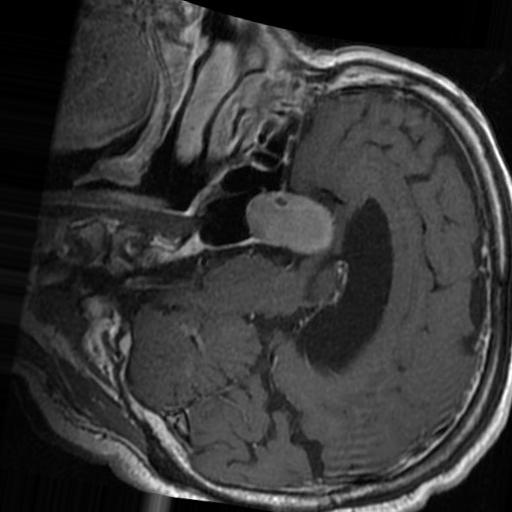
Label: brain_tumor